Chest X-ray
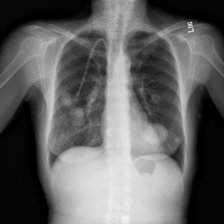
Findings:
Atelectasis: negative
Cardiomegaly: negative
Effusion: negative
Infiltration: negative
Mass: negative
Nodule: negative
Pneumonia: negative
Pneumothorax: negative
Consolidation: negative
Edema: negative
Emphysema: negative
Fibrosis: negative
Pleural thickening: negative
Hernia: negative